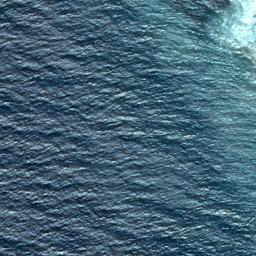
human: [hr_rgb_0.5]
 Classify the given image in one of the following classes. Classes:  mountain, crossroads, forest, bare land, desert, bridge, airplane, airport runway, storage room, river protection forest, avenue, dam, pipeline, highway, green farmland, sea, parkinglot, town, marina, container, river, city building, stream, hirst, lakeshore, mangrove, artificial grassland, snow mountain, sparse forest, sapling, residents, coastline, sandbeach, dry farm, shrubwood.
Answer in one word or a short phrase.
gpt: sea